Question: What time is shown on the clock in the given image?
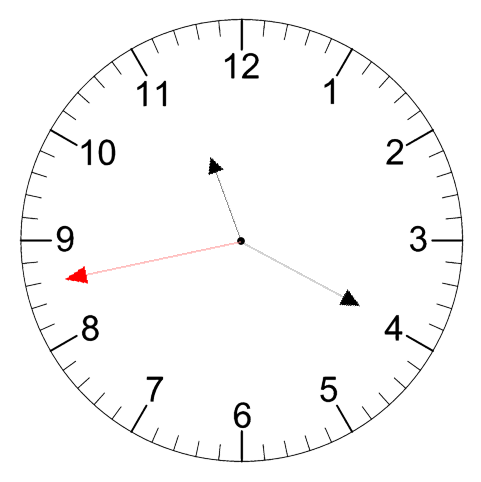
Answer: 11:19:43